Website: bh-photo
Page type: address-validator
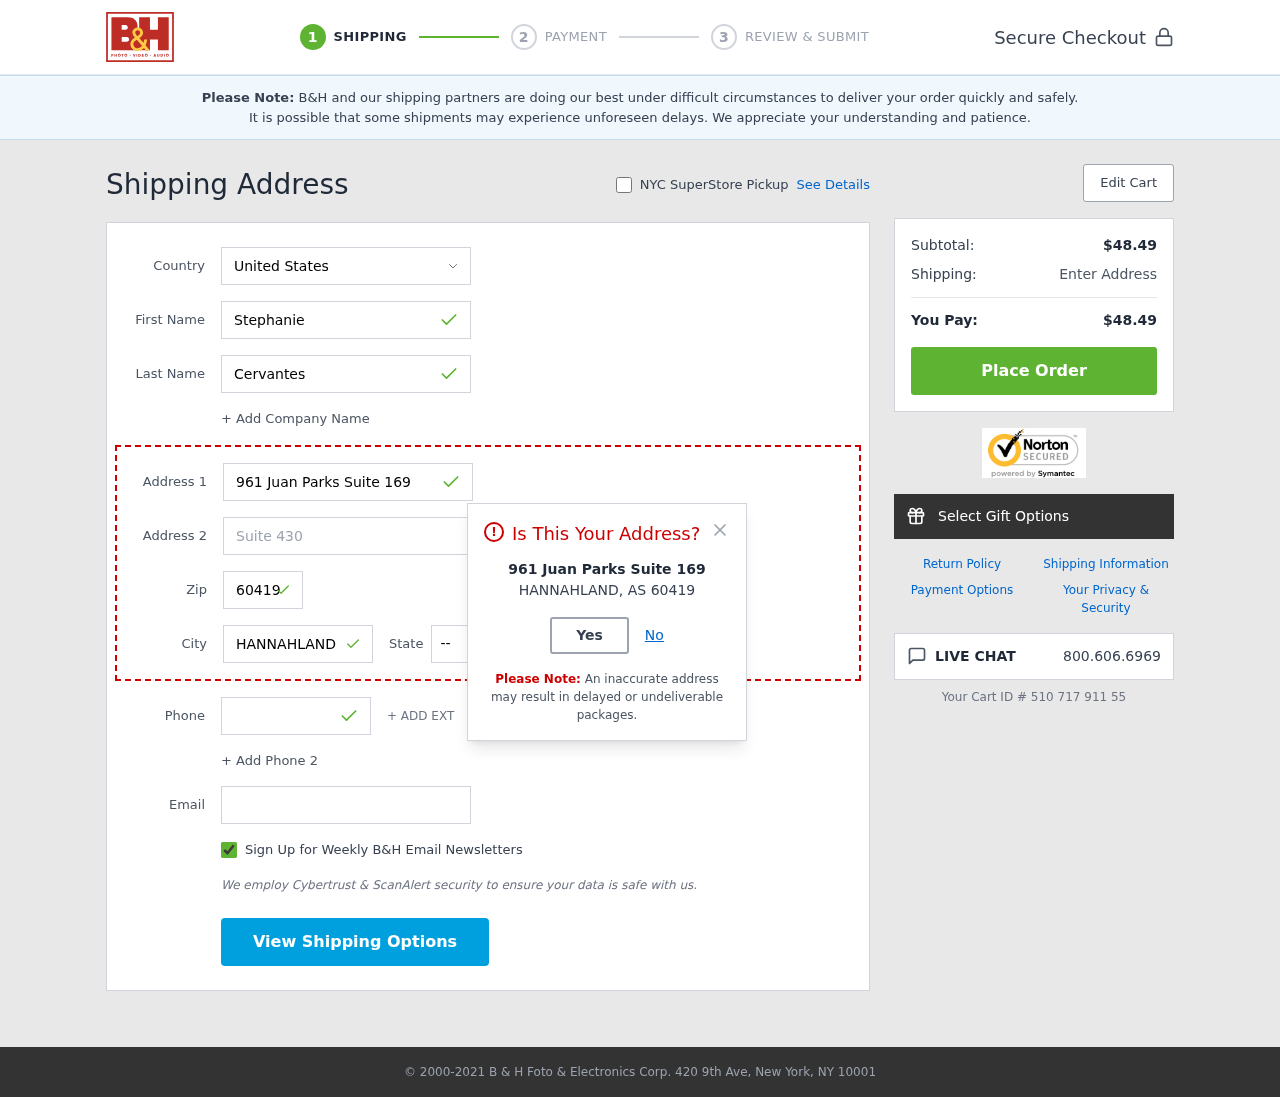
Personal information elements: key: PII_CITY
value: Hannahland
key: PII_COUNTRY
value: United States
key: PII_EMAIL
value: stephanie_cervantes@yahoo.com
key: PII_FIRSTNAME
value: Stephanie
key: PII_LASTNAME
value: Cervantes
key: PII_PHONE
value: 4685559854
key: PII_POSTCODE
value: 60419
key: PII_STATE_ABBR
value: AS
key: PII_STREET
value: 961 Juan Parks Suite 169
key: PII_STREET2
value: Suite 430
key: PII_CITY_MODAL
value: HANNAHLAND
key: PII_STATE
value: AS
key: PII_POSTCODE_FULL
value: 60419
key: PII_POSTCODE_NUMERIC
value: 60419
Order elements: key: ORDER_SUBTOTAL
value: $48.49
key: ORDER_TOTAL
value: $48.49
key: ORDER_ID
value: Your Cart ID # 510 717 911 55